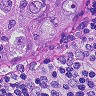
Metastatic tissue present: yes